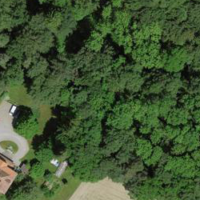
EUNIS habitat code: 41
Species observed at this site:
Aruncus dioicus